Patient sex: M
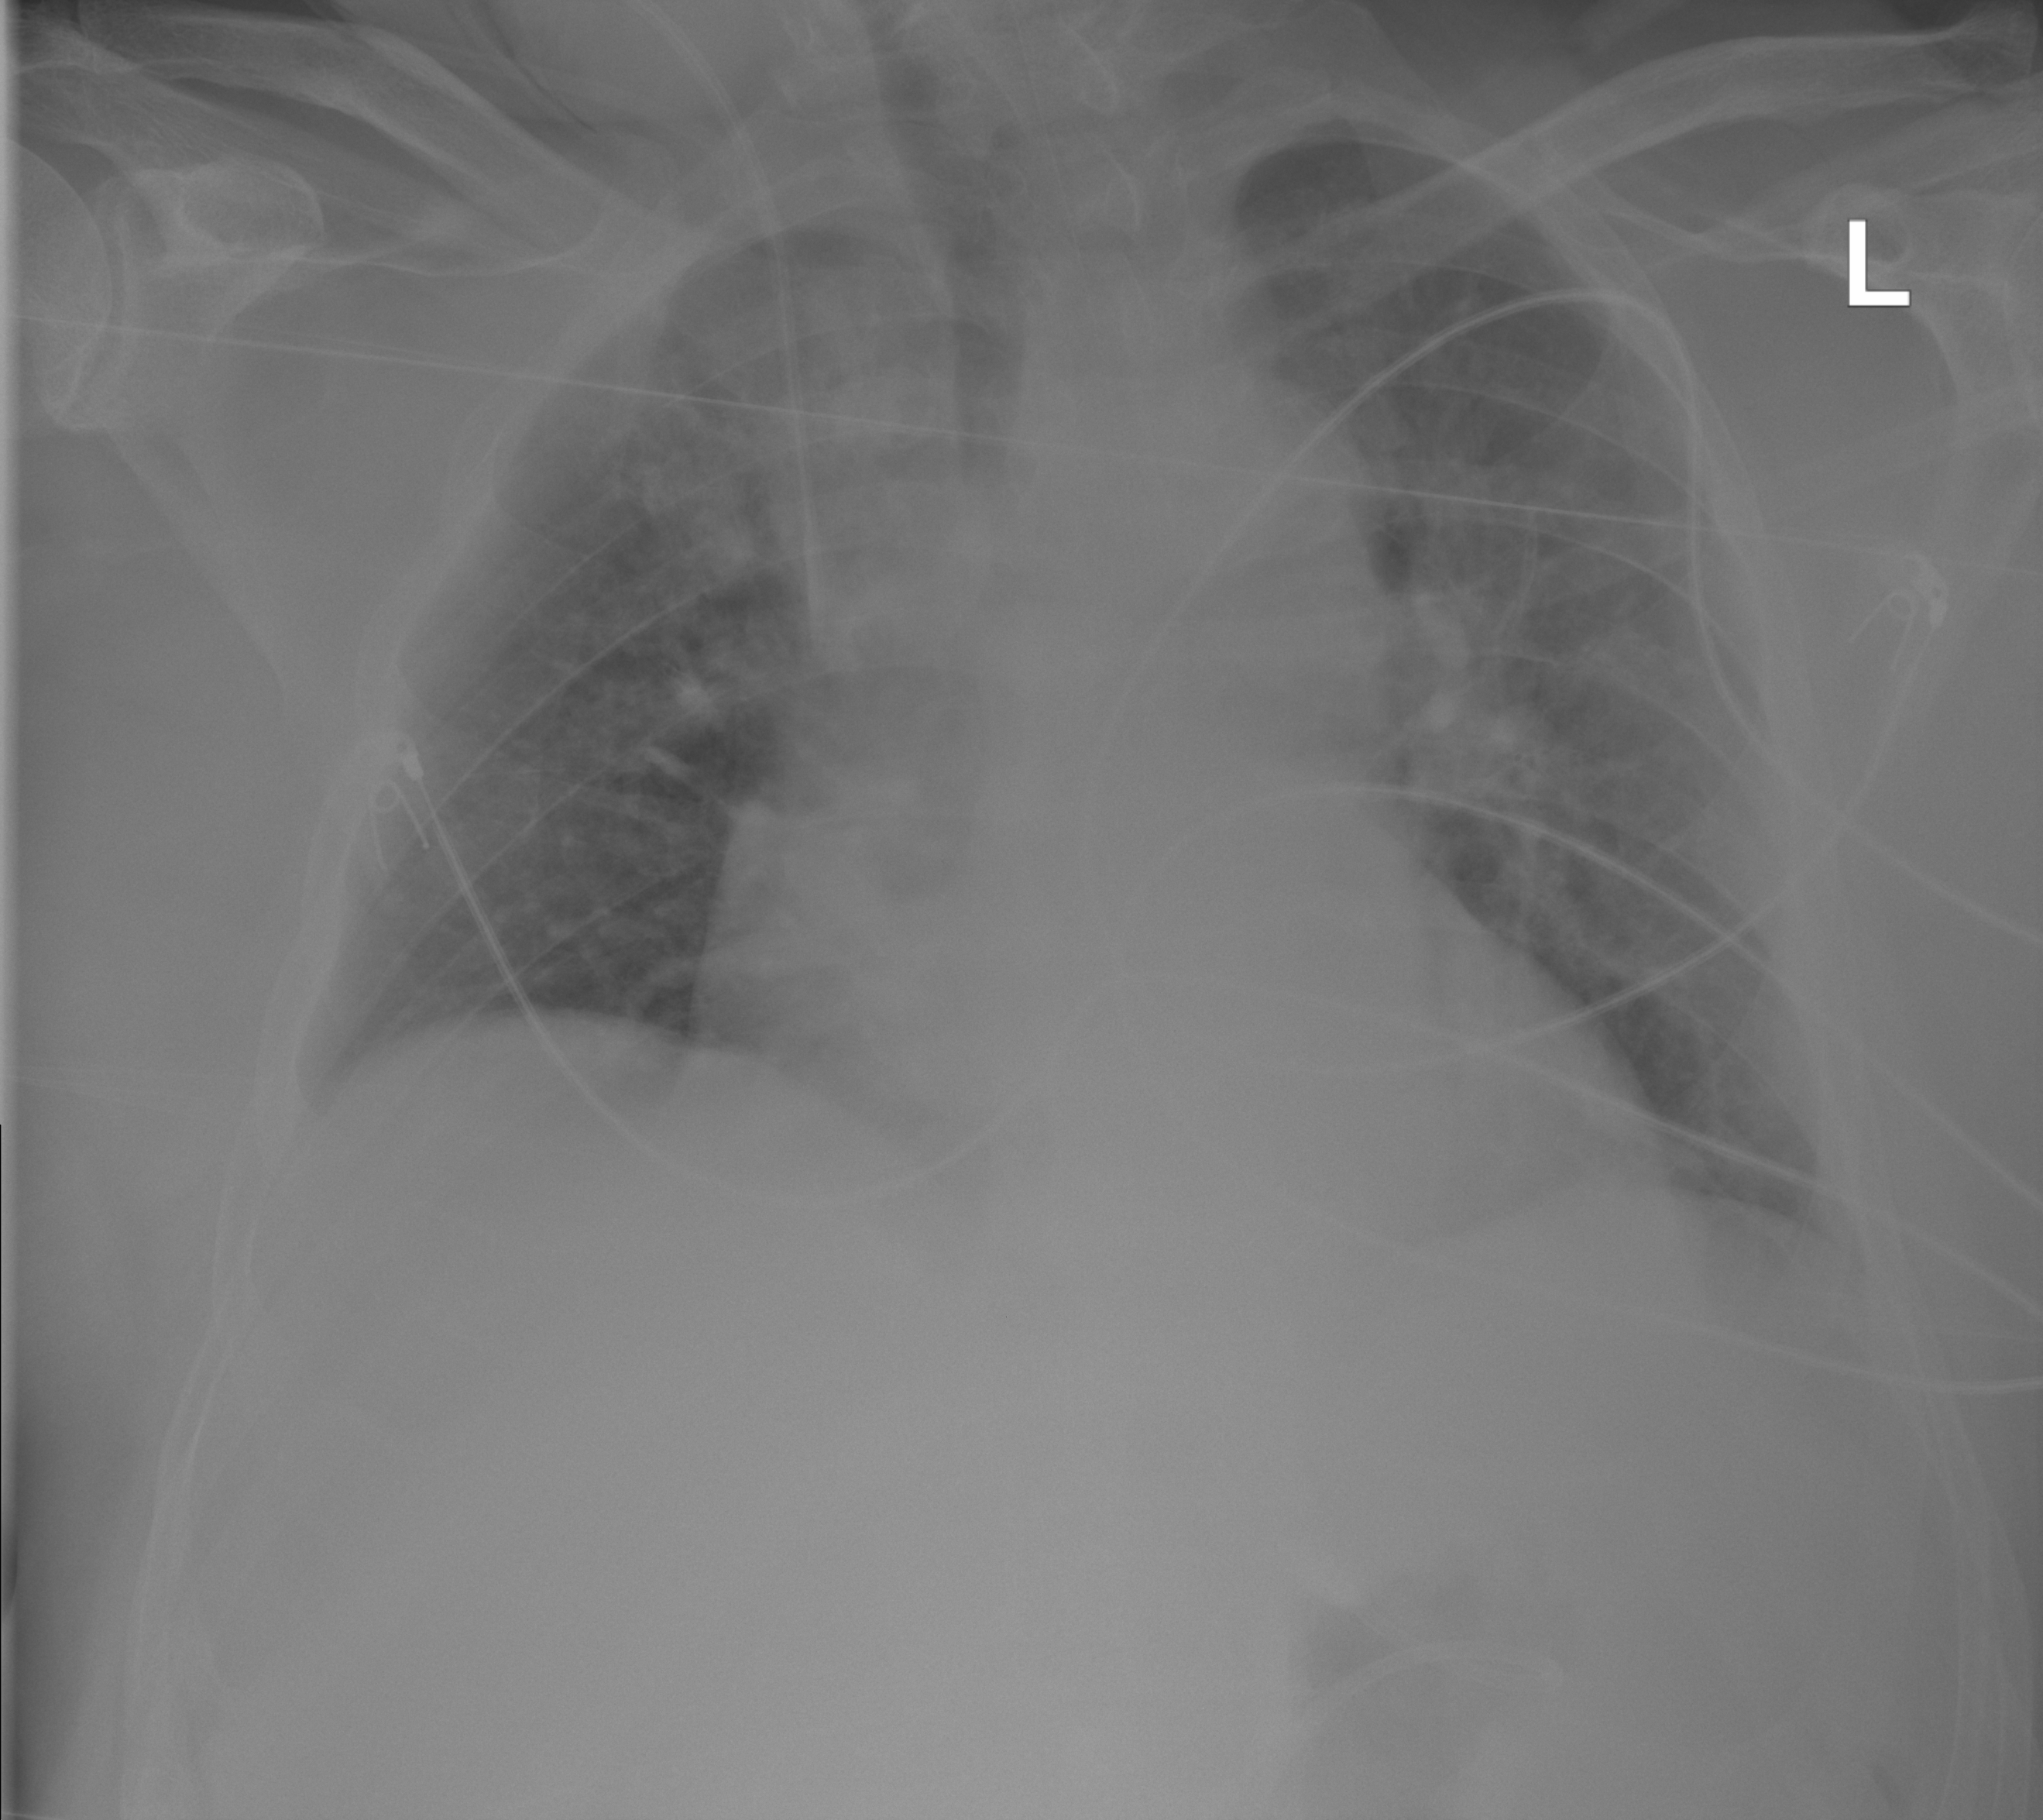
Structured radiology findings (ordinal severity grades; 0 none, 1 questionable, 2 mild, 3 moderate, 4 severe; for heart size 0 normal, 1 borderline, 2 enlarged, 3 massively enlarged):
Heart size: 1
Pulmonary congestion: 0
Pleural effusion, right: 0
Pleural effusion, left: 0
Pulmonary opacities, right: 3
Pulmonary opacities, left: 0
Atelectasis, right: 3
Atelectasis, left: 2